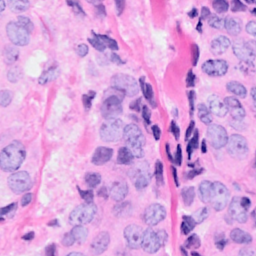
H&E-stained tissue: Breast